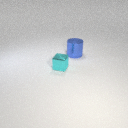
large blue metal cylinder behind small cyan metal cube